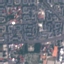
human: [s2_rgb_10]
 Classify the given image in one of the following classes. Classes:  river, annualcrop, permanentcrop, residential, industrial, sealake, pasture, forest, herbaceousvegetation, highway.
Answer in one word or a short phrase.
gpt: Residential